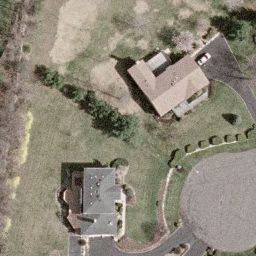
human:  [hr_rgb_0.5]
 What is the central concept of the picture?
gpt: sparse residential